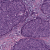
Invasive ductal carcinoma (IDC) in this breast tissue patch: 0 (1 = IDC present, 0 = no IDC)